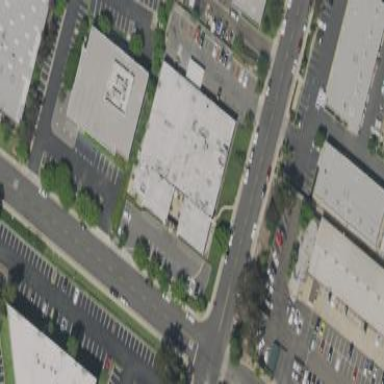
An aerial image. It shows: Commercial building.